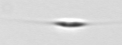
Label: Cylindrotheca_morphotype1